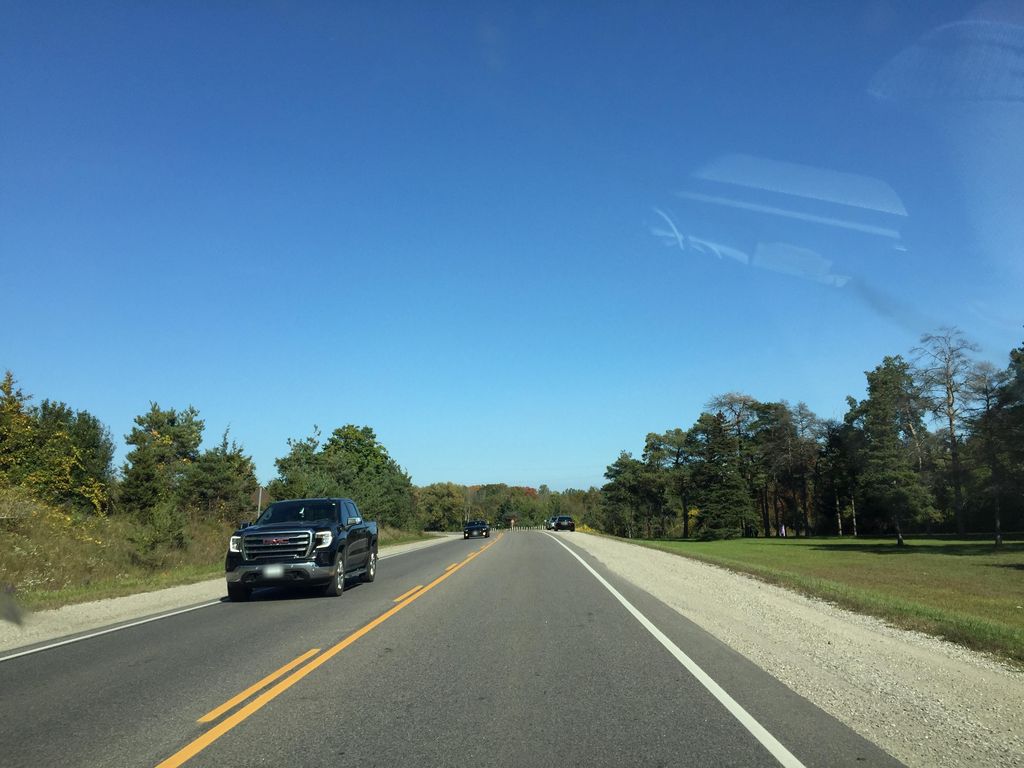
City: kitchener-waterloo